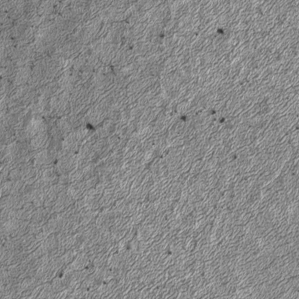
Label: frost